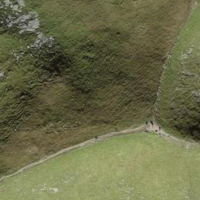
EUNIS habitat code: 23
Species observed at this site:
Corvus corone
Anthus trivialis
Emberiza citrinella
Anthus spinoletta
Turdus viscivorus
Buteo buteo
Prunella collaris
Sylvia atricapilla
Lagopus muta
Phylloscopus collybita
Erithacus rubecula
Pica pica
Phoenicurus ochruros
Sitta europaea
Corvus corax
Motacilla cinerea
Lophophanes cristatus
Troglodytes troglodytes
Lyrurus tetrix
Passer domesticus
Fringilla coelebs
Turdus torquatus
Columba palumbus
Turdus merula
Capra ibex
Pyrrhocorax graculus
Parus major
Hirundo rustica
Milvus milvus
Cinclus cinclus
Coccothraustes coccothraustes
Motacilla alba
Delichon urbicum